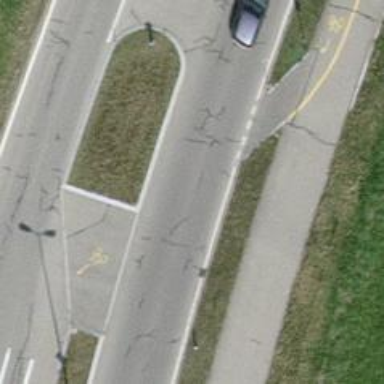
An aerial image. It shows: Secondary road with asphalt surface and separate sidewalk.